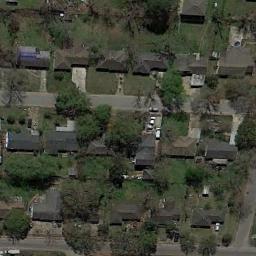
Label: medium_residential